Question: I'm trying to use a regex to combine 2 rules into one in Google Analytics. I have the following campaign names:
'''
USA - Apparel - search
USA - Shoes - search
USA - Accessories - search
USA - Apparel - display
USA - Shoes - display
'''
I'm looking to match only the campaigns that contain 'USA' and '- search' in their name.
Right now I managed to do this setup by applying some rules in their User interface, however I'm looking for a way to apply a regex to combine the 2 rules into 1.

I tried '(USA)(\-\ search)' and also '(USA)(search)' but no results were returned.
Note: Google Analytics uses the <URL>
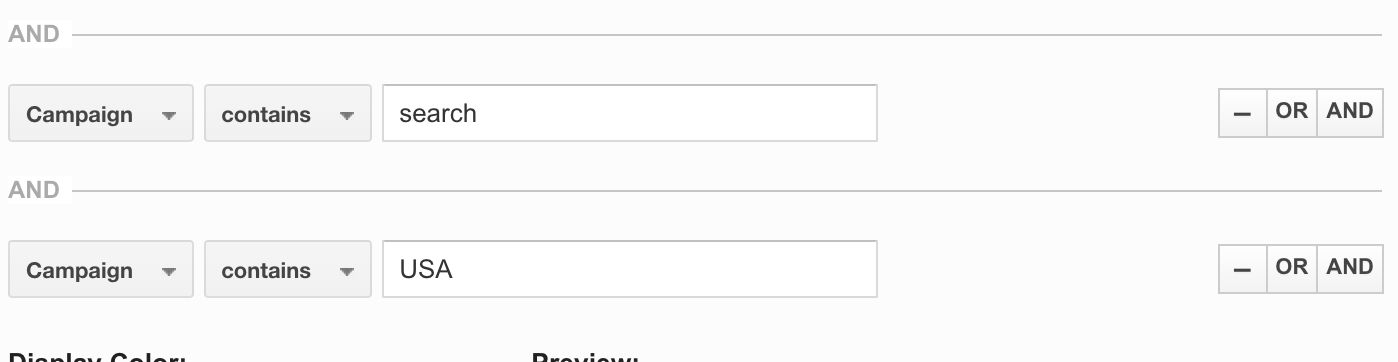
Answer: '''
USA \-.*?\- search
'''
Should do it for you.